Interaction volume radius: 10 \u00c5
Interaction volume height: 35 \u00c5
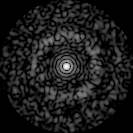
Disorder parameter: 0.8395